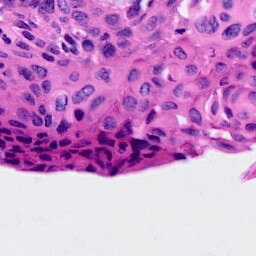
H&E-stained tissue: Cervix